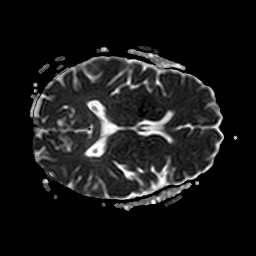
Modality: ADC
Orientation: axial
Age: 62
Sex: female
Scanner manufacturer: philips
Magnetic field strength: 3 T
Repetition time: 4.034 s
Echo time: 0.05928 s